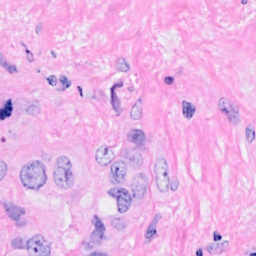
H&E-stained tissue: Breast